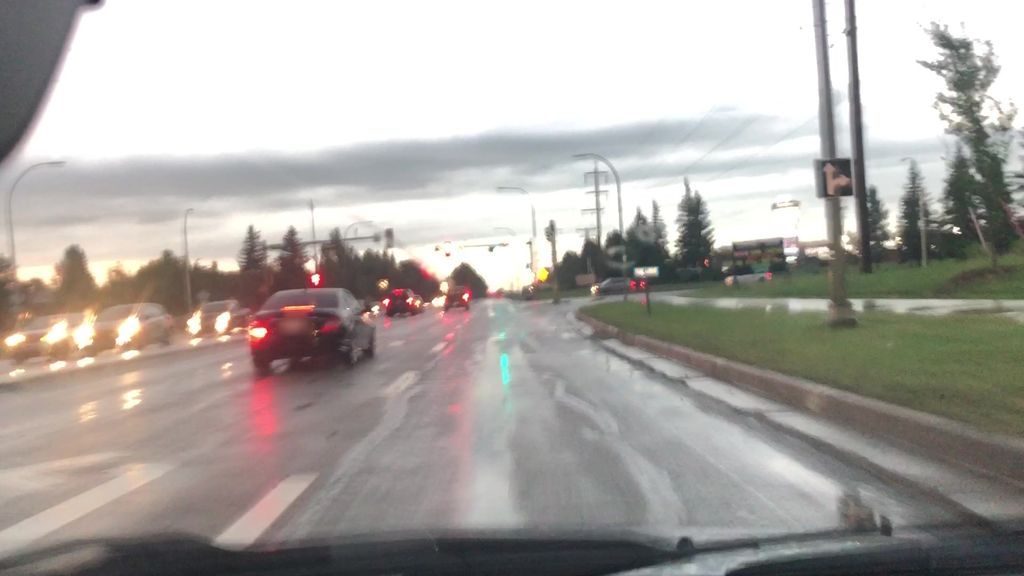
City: edmonton